Question: I would like to use the Android WebView <URL> with Xamarin in Visual Studio but this method is not available :

Is there a way to use this method with Xamarin ?
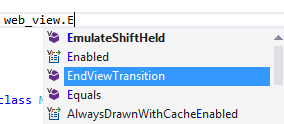
Answer: You would need to use API Level 19, otherwise it is not available. If you don't want to use API 19 then consider using LoadUrl("javascript:").